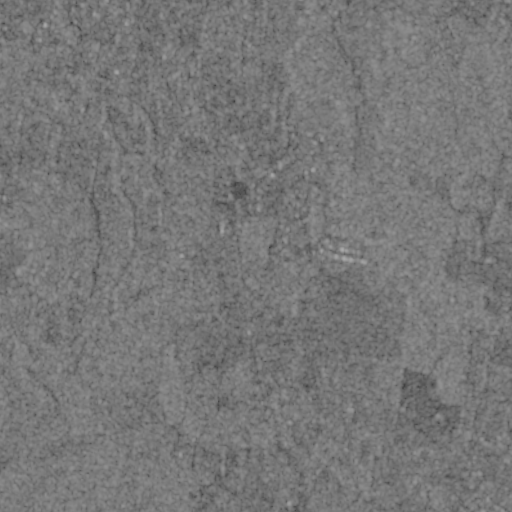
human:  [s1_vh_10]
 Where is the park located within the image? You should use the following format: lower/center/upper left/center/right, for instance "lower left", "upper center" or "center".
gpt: The park is located in the upper left of the image.
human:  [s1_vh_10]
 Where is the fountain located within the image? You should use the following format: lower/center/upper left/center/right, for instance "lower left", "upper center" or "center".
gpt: The fountain is located in the upper left of the image.
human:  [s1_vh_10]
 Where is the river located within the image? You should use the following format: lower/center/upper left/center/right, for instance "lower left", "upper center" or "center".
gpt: The river is located in the right of the image.
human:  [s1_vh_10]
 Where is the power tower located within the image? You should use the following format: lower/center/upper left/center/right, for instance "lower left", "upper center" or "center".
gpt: There is no power tower in the image.

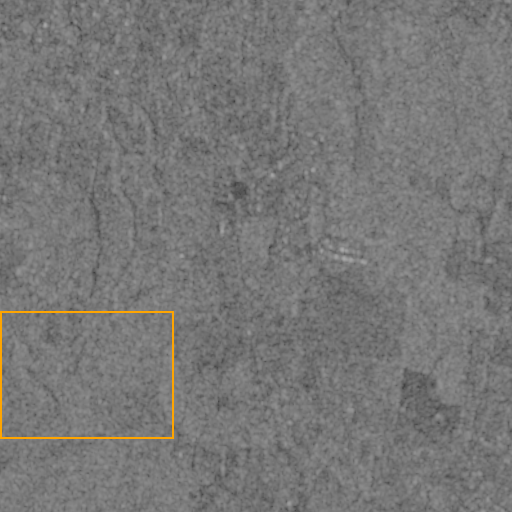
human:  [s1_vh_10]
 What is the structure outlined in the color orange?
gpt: The structure outlined in orange is a crop field.
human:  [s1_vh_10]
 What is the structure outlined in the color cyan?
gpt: There is no cyan outline.